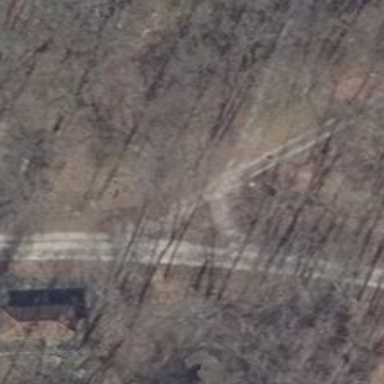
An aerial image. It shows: Concrete driveway serving as service road.